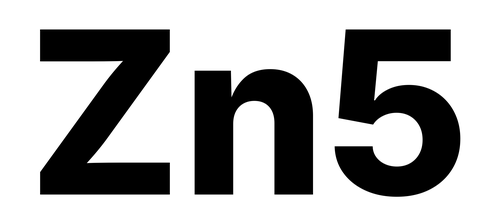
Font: Inter_ExtraBold